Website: apple-inc
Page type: payment
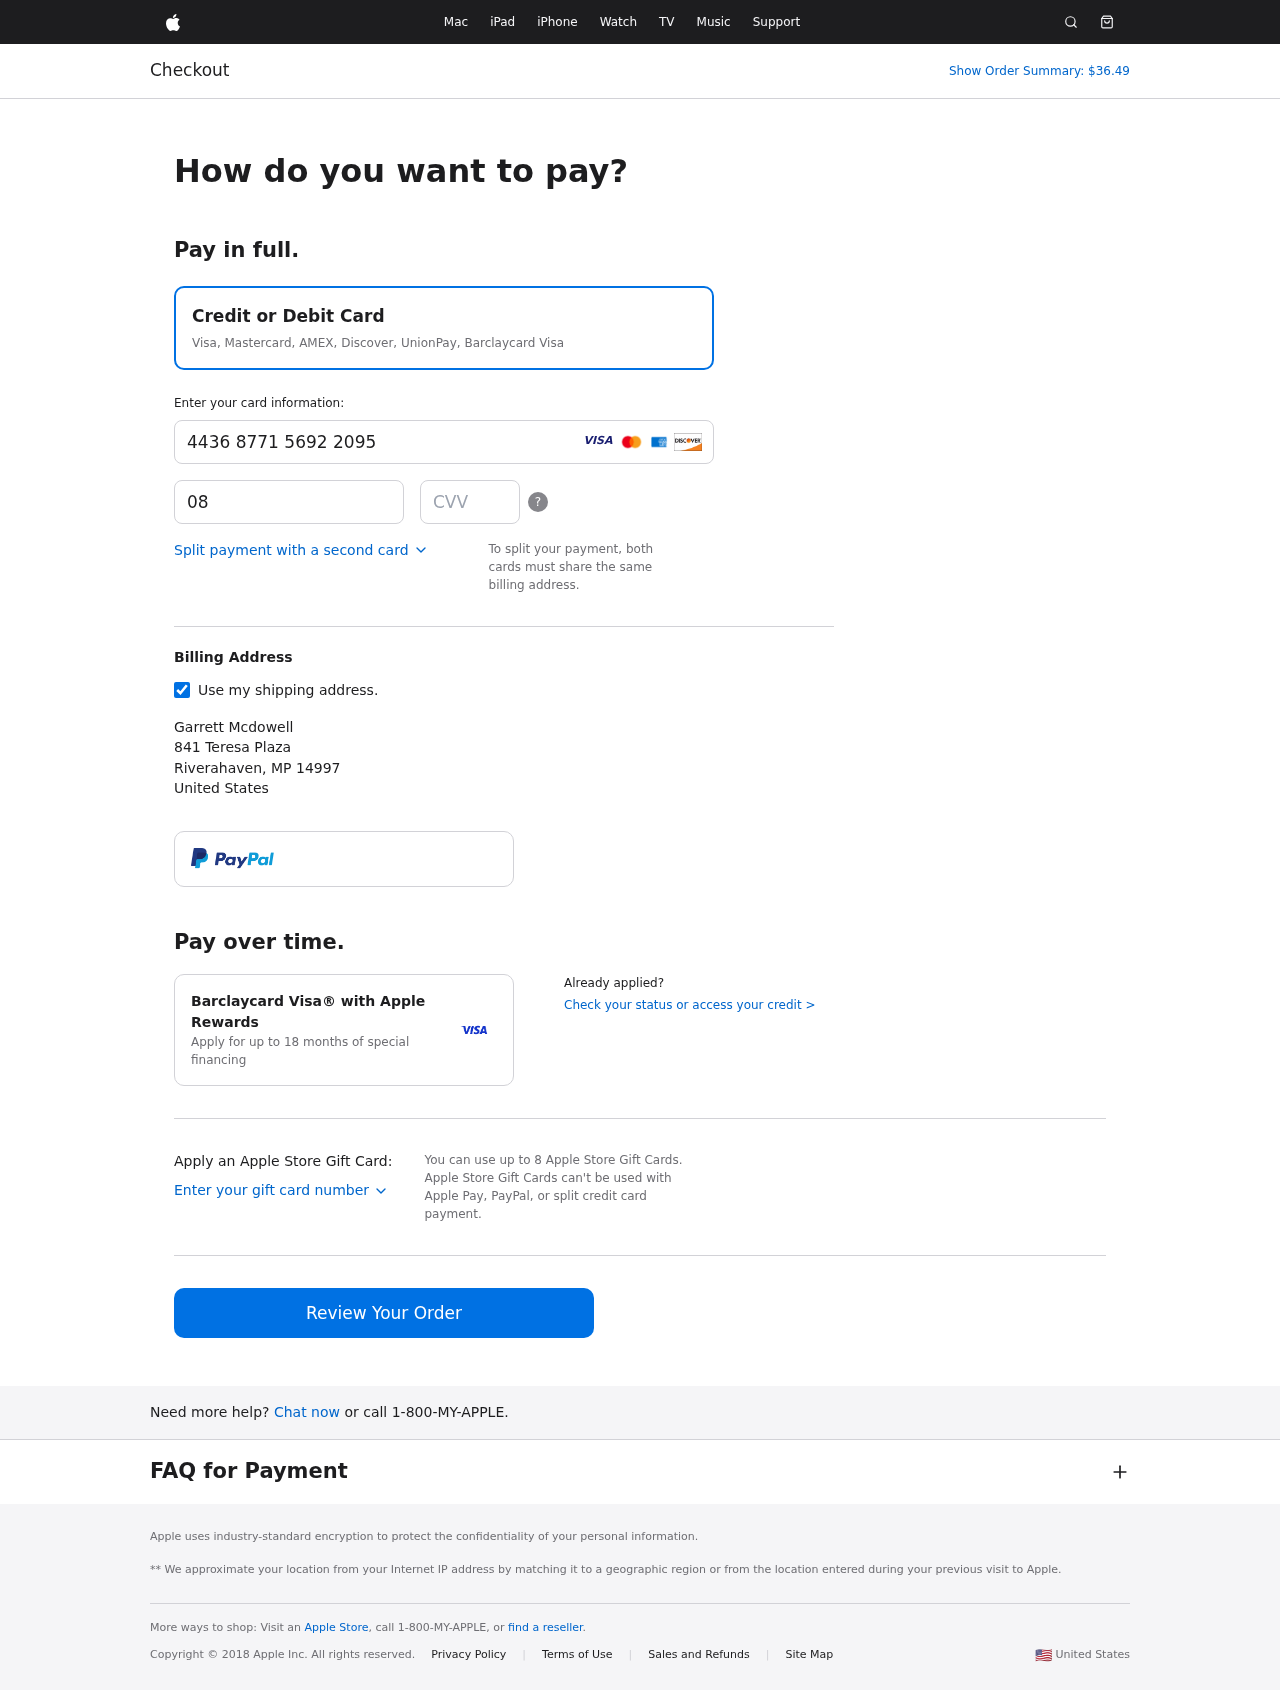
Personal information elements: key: PII_CARD_CVV
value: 490
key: PII_CARD_EXPIRY
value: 08/30
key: PII_CARD_NUMBER
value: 4436 8771 5692 2095
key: PII_CITY
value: Riverahaven
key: PII_COUNTRY
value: United States
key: PII_FULLNAME
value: Garrett Mcdowell
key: PII_POSTCODE
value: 14997
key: PII_STATE_ABBR
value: MP
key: PII_STREET
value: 841 Teresa Plaza
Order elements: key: ORDER_TOTAL
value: Show Order Summary: $36.49